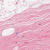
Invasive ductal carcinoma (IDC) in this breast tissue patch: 0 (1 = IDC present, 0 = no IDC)